Question: MainActivity.java
'''
public class MainActivity extends FragmentActivity {
public DrawerLayout mDrawerLayout;
public ListView mDrawerList;
public ActionBarDrawerToggle mDrawerToggle;
// nav drawer title
public CharSequence mDrawerTitle;
// used to store app title
public CharSequence mTitle;
// slide menu items
public String[] navMenuTitles;
public TypedArray navMenuIcons;
public ArrayList<NavDrawerItem> navDrawerItems;
public NavDrawerListAdapter adapter;
ActionBar actionBar;
TextView tvTitle, tvTitleNext;
private Stack<Fragment> fragmentStack;
private Stack<Integer> fragmentCount;
private FragmentManager fragmentManager;
@SuppressLint("NewApi")
@Override
protected void onCreate(Bundle savedInstanceState) {
super.onCreate(savedInstanceState);
setContentView(R.layout.activity_main);
// startService(new Intent(getApplicationContext(),
// UpdateDeviceToken.class));
actionBar = getActionBar();
fragmentStack = new Stack<Fragment>();
fragmentCount = new Stack<Integer>();
fragmentManager = getSupportFragmentManager();
mTitle = mDrawerTitle = getResources().getString(R.string.app_name);
// load slide menu items
navMenuTitles = getResources().getStringArray(R.array.nav_drawer_items);
// nav drawer icons from resources
navMenuIcons = getResources()
.obtainTypedArray(R.array.nav_drawer_icons);
mDrawerLayout = (DrawerLayout) findViewById(R.id.drawer_layout);
mDrawerList = (ListView) findViewById(R.id.list_slidermenu);
navDrawerItems = new ArrayList<NavDrawerItem>();
navDrawerItems.add(new NavDrawerItem(true));
// adding nav drawer items to array
// Home
navDrawerItems.add(new NavDrawerItem(navMenuTitles[0], navMenuIcons.getResourceId(0, -1)));
// Find People
navDrawerItems.add(new NavDrawerItem(navMenuTitles[1], navMenuIcons.getResourceId(1, -1)));
// Photos
navDrawerItems.add(new NavDrawerItem(navMenuTitles[2], navMenuIcons.getResourceId(2, -1)));
// Communities, Will add a counter here
navDrawerItems.add(new NavDrawerItem(navMenuTitles[3], navMenuIcons.getResourceId(3, -1)));
// Pages
navDrawerItems.add(new NavDrawerItem(navMenuTitles[4], navMenuIcons.getResourceId(4, -1)));
// What's hot, We will add a counter here
navDrawerItems.add(new NavDrawerItem(navMenuTitles[5], navMenuIcons.getResourceId(5, -1)));
navDrawerItems.add(new NavDrawerItem(navMenuTitles[6], navMenuIcons.getResourceId(1, -1)));
// Pages
navDrawerItems.add(new NavDrawerItem(navMenuTitles[7], navMenuIcons.getResourceId(2, -1)));
// What's hot, We will add a counter here
navDrawerItems.add(new NavDrawerItem(navMenuTitles[8], navMenuIcons.getResourceId(3, -1)));
// Recycle the typed array
navMenuIcons.recycle();
mDrawerList.setOnItemClickListener(new SlideMenuClickListener());
// setting the nav drawer list adapter
adapter = new NavDrawerListAdapter(this,
navDrawerItems);
mDrawerList.setAdapter(adapter);
mDrawerList.setSelection(0);
// enabling action bar app icon and behaving it as toggle button
// getActionBar().setDisplayHomeAsUpEnabled(true);
// getActionBar().setHomeButtonEnabled(true);
// LayoutInflater inflator = (LayoutInflater) this .getSystemService(Context.LAYOUT_INFLATER_SERVICE);
// View v = inflator.inflate(R.layout.custom_t, null);
//
// actionBar.setCustomView(v);
actionBar.setBackgroundDrawable(
new ColorDrawable(Color.parseColor("#F71D1D")));
LayoutInflater inflator = (LayoutInflater) this
.getSystemService(Context.LAYOUT_INFLATER_SERVICE);
actionBar.setDisplayShowCustomEnabled(true);
actionBar.setDisplayShowTitleEnabled(false);
// actionBar.setDisplayUseLogoEnabled(false);
actionBar.setDisplayHomeAsUpEnabled(true);
actionBar.setDisplayUseLogoEnabled(false);
actionBar.setDisplayShowHomeEnabled(false);
actionBar.setHomeButtonEnabled(true);
actionBar.setIcon(null);
View actionBarView = inflator.inflate(R.layout.custom_title, null);
tvTitle = (TextView)actionBarView.findViewById(R.id.title_text);
tvTitleNext = (TextView)actionBarView.findViewById(R.id.tvTitleNext);
tvTitle.setTypeface(KkpMandir.app_ver);
tvTitleNext.setTypeface(KkpMandir.app_ver);
mDrawerToggle = new ActionBarDrawerToggle(this, mDrawerLayout,
R.drawable.ic_action_nav_menu, //nav menu toggle icon
R.string.app_name, // nav drawer open - description for accessibility
R.string.app_name // nav drawer close - description for accessibility
) {
public void onDrawerClosed(View view) {
tvTitle.setText(mTitle);
//getActionBar().setTitle(mTitle);
// calling onPrepareOptionsMenu() to show action bar icons
invalidateOptionsMenu();
}
public void onDrawerOpened(View drawerView) {
tvTitle.setText(mDrawerTitle);
//getActionBar().setTitle(mDrawerTitle);
// calling onPrepareOptionsMenu() to hide action bar icons
invalidateOptionsMenu();
}
};
mDrawerLayout.setDrawerListener(mDrawerToggle);
if (savedInstanceState == null) {
// on first time display view for first nav item
if (navDrawerItems.get(0).isImg()) {
displayView(1);
Log.e("MAIN---->", "POSITION: 1");
} else {
displayView(0);
Log.e("MAIN---->", "POSITION: 0");
}
}
actionBar.setCustomView(actionBarView);
}
/**
* Slide menu item click listener
* */
private class SlideMenuClickListener implements
ListView.OnItemClickListener {
@Override
public void onItemClick(AdapterView<?> parent, View view, int position,
long id) {
// display view for selected nav drawer item
displayView(position);
}
}
@Override
public boolean onCreateOptionsMenu(Menu menu) {
getMenuInflater().inflate(R.menu.main, menu);
return true;
}
@Override
public boolean onOptionsItemSelected(MenuItem item) {
// toggle nav drawer on selecting action bar app icon/title
if (mDrawerToggle.onOptionsItemSelected(item)) {
return true;
}
// Handle action bar actions click
switch (item.getItemId()) {
case R.id.action_settings:
return true;
default:
return super.onOptionsItemSelected(item);
}
}
/* *
* Called when invalidateOptionsMenu() is triggered
*/
@Override
public boolean onPrepareOptionsMenu(Menu menu) {
// if nav drawer is opened, hide the action items
boolean drawerOpen = mDrawerLayout.isDrawerOpen(mDrawerList);
menu.findItem(R.id.action_settings).setVisible(false);
return super.onPrepareOptionsMenu(menu);
}
/**
* Diplaying fragment view for selected nav drawer list item
* */
public void displayView(int position) {
// update the main content by replacing fragments
Fragment fragment = null;
switch (position) {
case 1:
fragment = new HomeFragmentNew();
FragmentTransaction ft = fragmentManager.beginTransaction();
ft.add(R.id.frame_container, fragment);
if(fragmentStack.size()>0){
fragmentStack.lastElement().onPause();
ft.hide(fragmentStack.lastElement());
}
fragmentStack.push(fragment);
fragmentCount.push(position);
ft.commit();
Log.e("MAIN---->", "POSITION: 1");
break;
case 2:
fragment = new EventFragment();
FragmentTransaction ft1 = fragmentManager.beginTransaction();
ft1.add(R.id.frame_container, fragment);
fragmentStack.lastElement().onPause();
ft1.hide(fragmentStack.lastElement());
fragmentStack.push(fragment);
fragmentCount.push(position);
ft1.commit();
Log.e("MAIN---->", "POSITION: 2");
break;
case 3:
fragment = new AboutUsFragment();
FragmentTransaction ft2 = fragmentManager.beginTransaction();
ft2.add(R.id.frame_container, fragment);
fragmentStack.lastElement().onPause();
ft2.hide(fragmentStack.lastElement());
fragmentStack.push(fragment);
fragmentCount.push(position);
ft2.commit();
Log.e("MAIN---->", "POSITION: 3");
break;
case 4:
fragment = new OrganizationFragment();
FragmentTransaction ft3 = fragmentManager.beginTransaction();
ft3.add(R.id.frame_container, fragment);
fragmentStack.lastElement().onPause();
ft3.hide(fragmentStack.lastElement());
fragmentStack.push(fragment);
fragmentCount.push(position);
ft3.commit();
Log.e("MAIN---->", "POSITION: 4");
break;
case 5:
fragment = new PresidentMsgFragment();
FragmentTransaction ft4 = fragmentManager.beginTransaction();
ft4.add(R.id.frame_container, fragment);
fragmentStack.lastElement().onPause();
ft4.hide(fragmentStack.lastElement());
fragmentStack.push(fragment);
fragmentCount.push(position);
ft4.commit();
break;
case 6:
fragment = new NewsFragment();
FragmentTransaction ft5 = fragmentManager.beginTransaction();
ft5.add(R.id.frame_container, fragment);
fragmentStack.lastElement().onPause();
ft5.hide(fragmentStack.lastElement());
fragmentStack.push(fragment);
fragmentCount.push(position);
ft5.commit();
break;
case 7:
fragment = new VideoFragment();
FragmentTransaction ft6 = fragmentManager.beginTransaction();
ft6.add(R.id.frame_container, fragment);
fragmentStack.lastElement().onPause();
ft6.hide(fragmentStack.lastElement());
fragmentStack.push(fragment);
fragmentCount.push(position);
ft6.commit();
break;
case 8:
fragment = new GalleryFragment();
FragmentTransaction ft7 = fragmentManager.beginTransaction();
ft7.add(R.id.frame_container, fragment);
fragmentStack.lastElement().onPause();
ft7.hide(fragmentStack.lastElement());
fragmentStack.push(fragment);
fragmentCount.push(position);
ft7.commit();
break;
case 9:
fragment = new VoiceFragment();
FragmentTransaction ft8 = fragmentManager.beginTransaction();
ft8.add(R.id.frame_container, fragment);
fragmentStack.lastElement().onPause();
ft8.hide(fragmentStack.lastElement());
fragmentStack.push(fragment);
fragmentCount.push(position);
ft8.commit();
break;
default:
break;
}
// if (fragment != null) {
// FragmentManager fragmentManager = getSupportFragmentManager();
// fragmentManager.beginTransaction()
// .replace(R.id.frame_container, fragment).commit();
// update selected item and title, then close the drawer
mDrawerList.setItemChecked(position, true);
// mDrawerList.setSelection(position);
setTitle(navMenuTitles[position-1]);
mDrawerLayout.closeDrawer(mDrawerList);
// error in creating fragment
}
@Override
public void setTitle(CharSequence title) {
mTitle = title;
tvTitle.setText(mTitle);
// getActionBar().setTitle(mTitle);
}
/**
* When using the ActionBarDrawerToggle, you must call it during
* onPostCreate() and onConfigurationChanged()...
*/
@Override
protected void onPostCreate(Bundle savedInstanceState) {
super.onPostCreate(savedInstanceState);
// Sync the toggle state after onRestoreInstanceState has occurred.
mDrawerToggle.syncState();
}
@Override
public void onConfigurationChanged(Configuration newConfig) {
super.onConfigurationChanged(newConfig);
// Pass any configuration change to the drawer toggls
mDrawerToggle.onConfigurationChanged(newConfig);
}
public void showExitDialog(){
AlertDialog.Builder alertDialogBuilder = new AlertDialog.Builder(
MainActivity.this);
// set title
alertDialogBuilder.setTitle("Exit");
// set dialog message
alertDialogBuilder
.setMessage("Are you sure?")
.setCancelable(false)
.setPositiveButton("Yes",new DialogInterface.OnClickListener() {
public void onClick(DialogInterface dialog,int id) {
// if this button is clicked, close
// current activity
MainActivity.this.finish();
}
})
.setNegativeButton("No",new DialogInterface.OnClickListener() {
public void onClick(DialogInterface dialog,int id) {
// if this button is clicked, just close
// the dialog box and do nothing
dialog.cancel();
}
});
// create alert dialog
AlertDialog alertDialog = alertDialogBuilder.create();
// show it
alertDialog.show();
}
@Override
public void onBackPressed() {
if (fragmentStack.size() >1) {
FragmentTransaction ft = fragmentManager.beginTransaction();
fragmentCount.pop();
fragmentStack.lastElement().onPause();
ft.remove(fragmentStack.pop());
fragmentStack.lastElement().onResume();
ft.show(fragmentStack.lastElement());
ft.commit();
mDrawerList.setItemChecked((Integer)fragmentCount.lastElement(), true);
// mDrawerList.setSelection((Integer)fragmentCount.lastElement());
setTitle(navMenuTitles[(Integer)fragmentCount.lastElement()-1]);
} else {
showExitDialog();
}
}
}
'''
above is my MainActivity file code. i implementing simple navigationdrawer with custom actionbar. that's why drawer icon not showing in some devices. if i used default actionbar than it works fine.
below is my output:

help me for solve this bug.
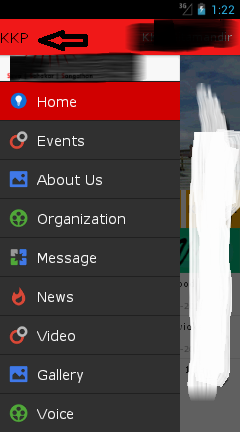
Answer: I solved my problem by replacing:
'''
actionBar.setDisplayShowCustomEnabled(true);
actionBar.setDisplayShowTitleEnabled(false);
actionBar.setDisplayHomeAsUpEnabled(true);
actionBar.setDisplayUseLogoEnabled(false);
actionBar.setDisplayShowHomeEnabled(false);
actionBar.setHomeButtonEnabled(true);
actionBar.setIcon(null);
'''
with:
'''
actionBar.setDisplayOptions(ActionBar.DISPLAY_SHOW_CUSTOM | ActionBar.DISPLAY_SHOW_HOME | ActionBar.DISPLAY_HOME_AS_UP);
actionBar.setIcon(android.R.color.transparent);
'''